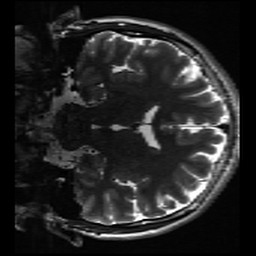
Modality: inplaneT2
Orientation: coronal